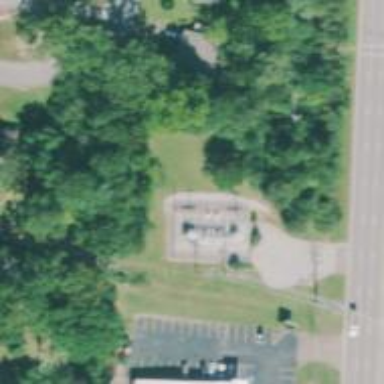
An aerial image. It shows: Power substation.